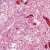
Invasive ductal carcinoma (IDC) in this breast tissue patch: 0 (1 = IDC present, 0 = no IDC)